Question: i want like used listview in android and i want to create dynamic list like below image.how to possible and i want to fix top toolbar and below toolbar .
Thanks!!!

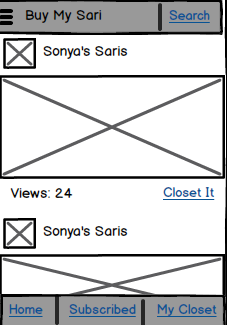
Answer: You are looking for three keywords: custom listview, adding search button to actionbar and adding a tab bar.
1) For your custom listview you need to create a layout for each row. You could realize it with a simple nested 'LinearLayout' or 'RelativeLayout' for the following parts. I could highly recommend <URL>. Just modify the layout to create a row for your snippet:

2) For the search button in the actionbar, check out <URL> of the Android developer guide. This should help you getting started.
3) A tab bar example can be found <URL>.
Hope it helps you getting started.